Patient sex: M
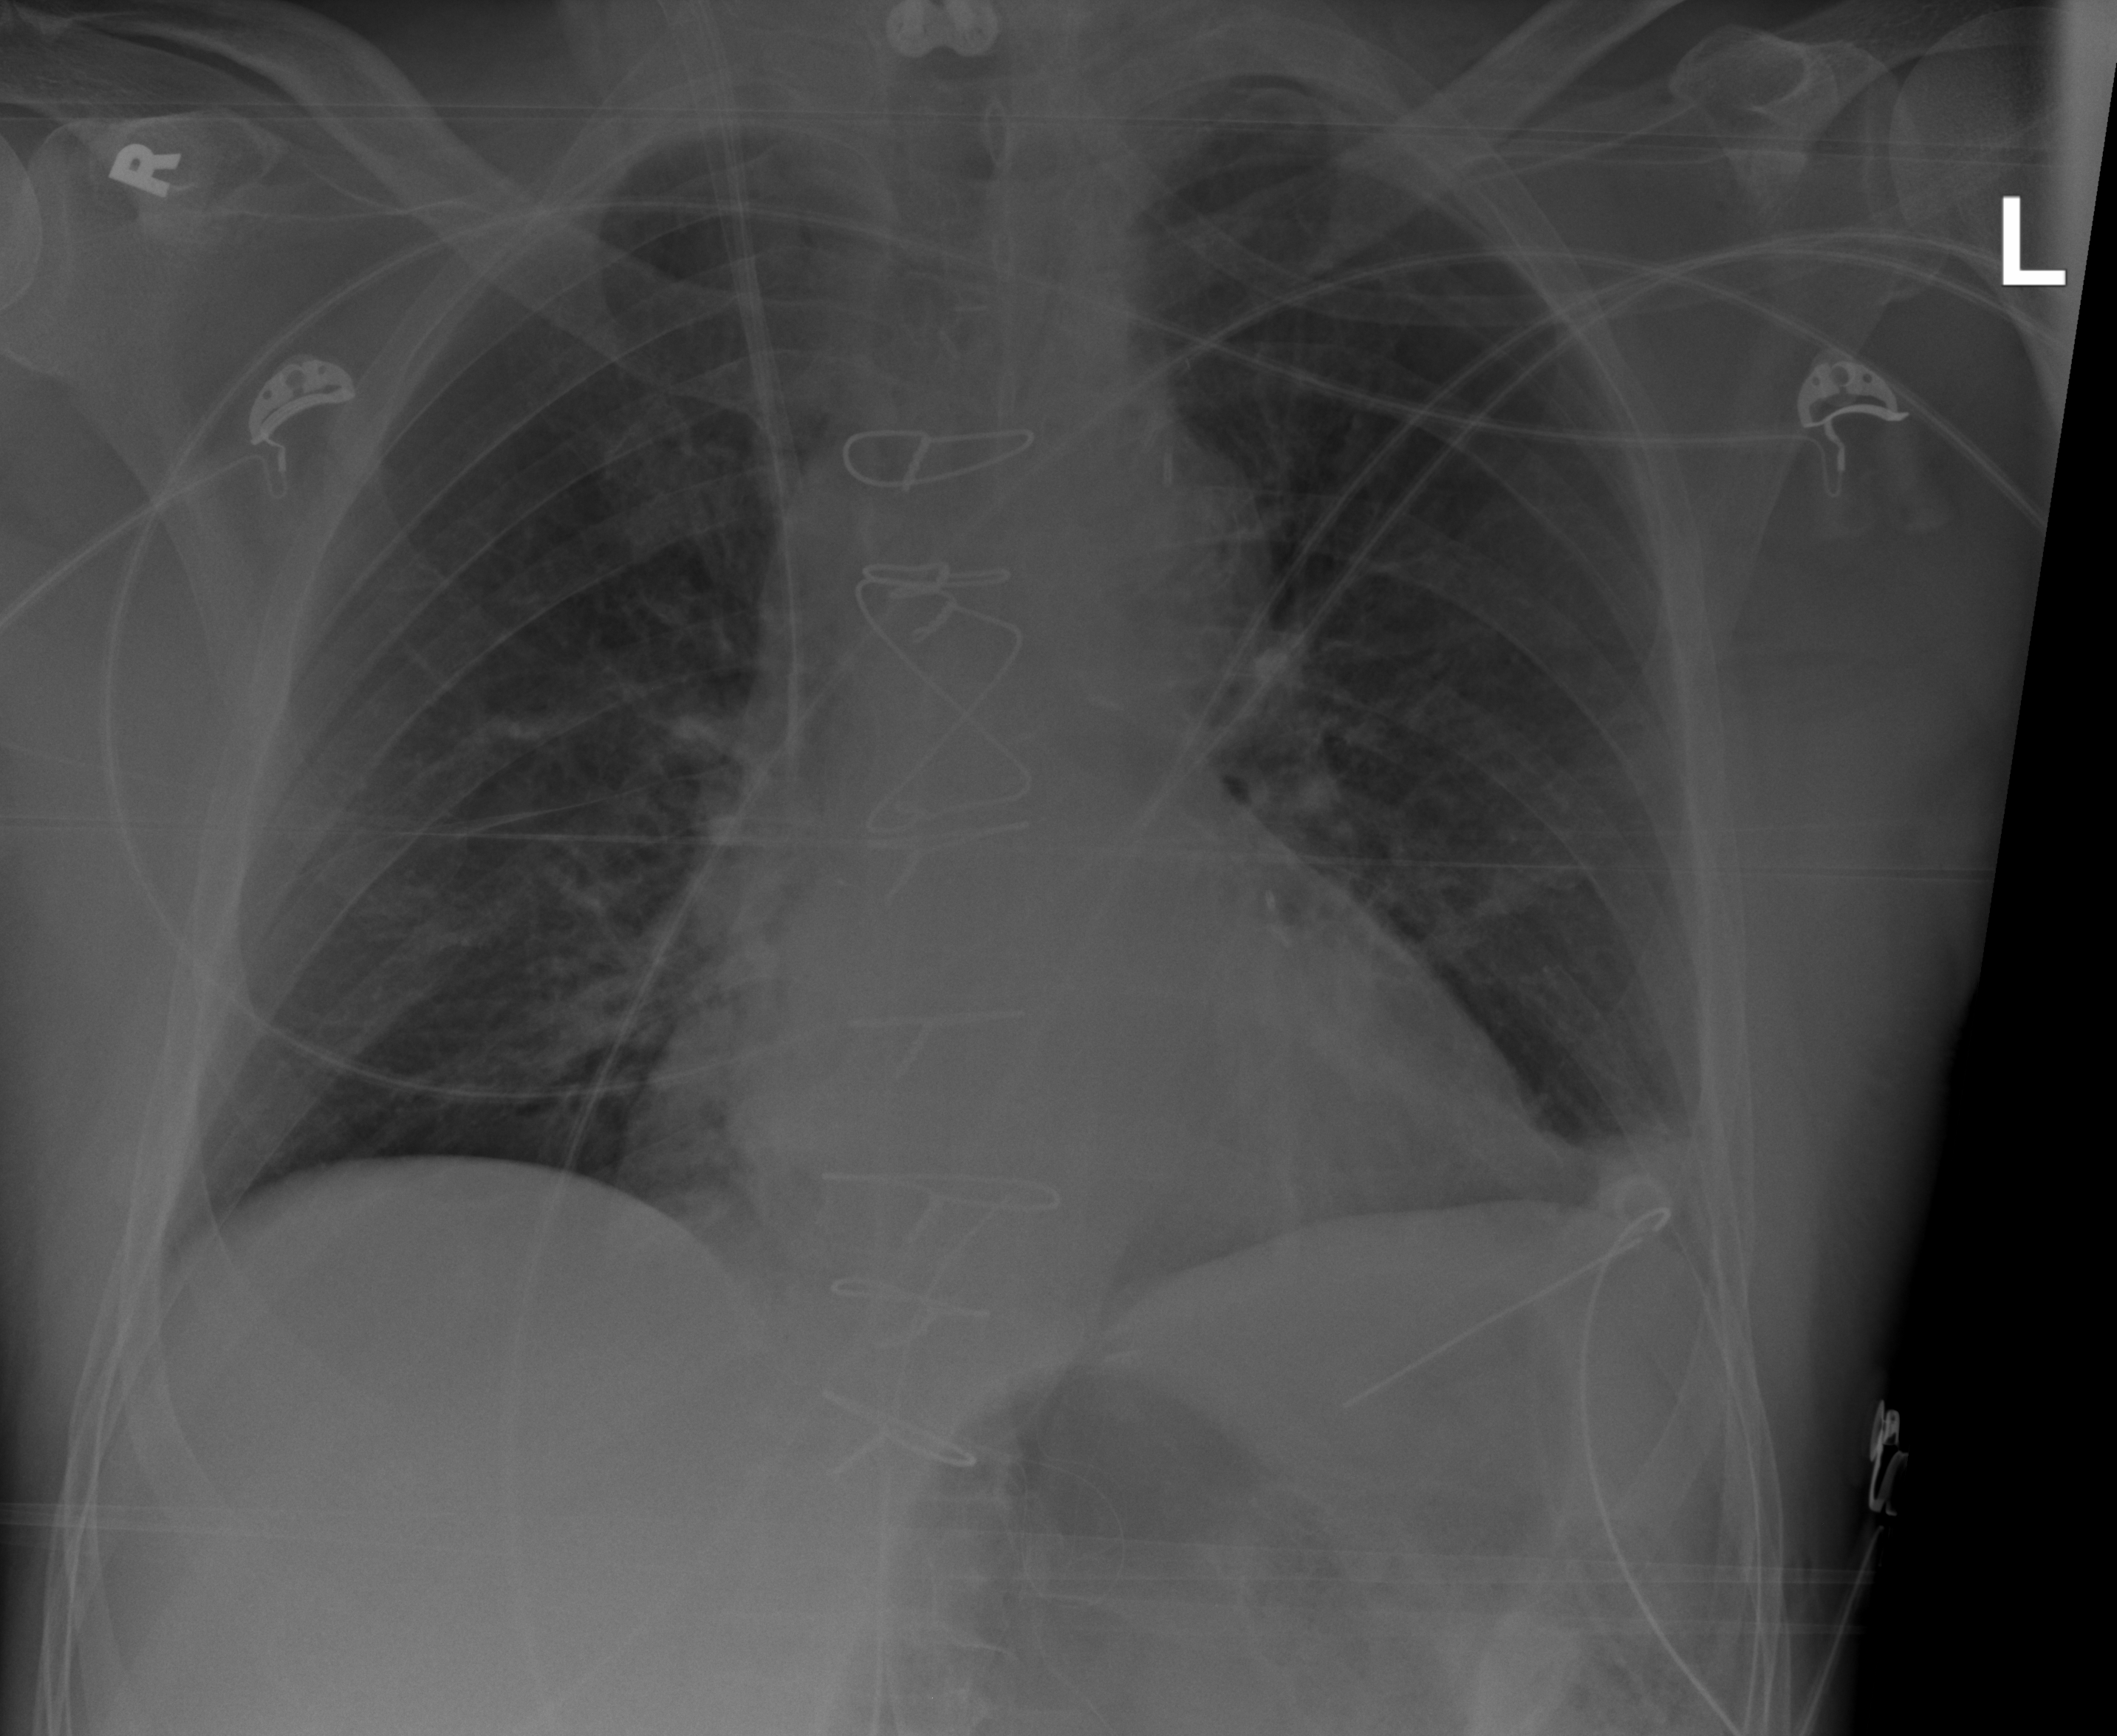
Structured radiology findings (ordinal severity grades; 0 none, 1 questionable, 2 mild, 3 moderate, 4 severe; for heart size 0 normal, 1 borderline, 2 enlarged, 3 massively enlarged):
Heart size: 1
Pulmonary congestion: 0
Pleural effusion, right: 0
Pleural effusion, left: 2
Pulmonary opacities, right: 0
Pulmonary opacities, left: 0
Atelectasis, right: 1
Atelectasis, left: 2